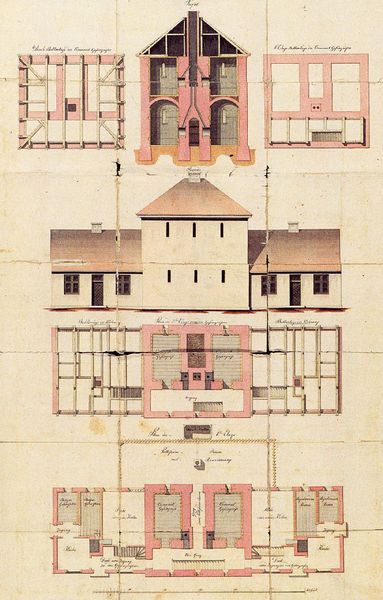
Titel: Heylmanns Zeichnungen für ein Arresthaus bei Großflecken in Neumünster
Schlagwörter: braun, fenster, raum, skizze, tür, zeichnung, dach, gebäude, haus, rot, wand, architektur, falten, kirche, rosa, kamin, schrift, papier, ansicht, bogen, fassaden, türen, dächer, giebel, mauer, treppe, umriss, rechtecke, wände, kloster, text, räume, entwurf, mauern, plan, querschnitt, geometrie, bau, dreiteilig, grundriss, massstab, aufriss, architekturzeichnung, bauplan, dachfirst, erdgeschoss, first, dack, dachkonstruktion, seitenriss